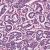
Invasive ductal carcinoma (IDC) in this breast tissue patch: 1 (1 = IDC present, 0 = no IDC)